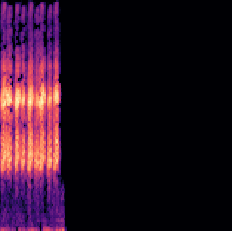
Sound class: Frog